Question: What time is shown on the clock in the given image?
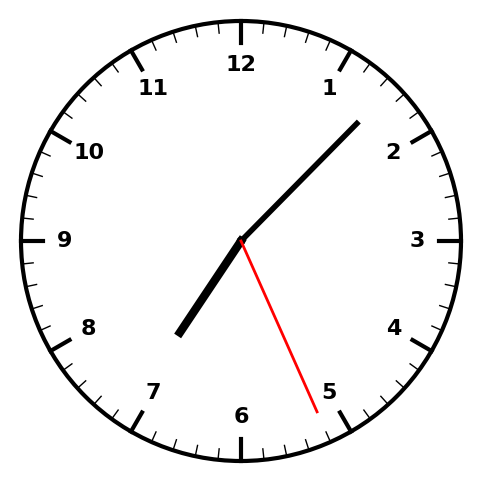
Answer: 07:07:26